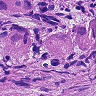
Metastatic tissue present: yes